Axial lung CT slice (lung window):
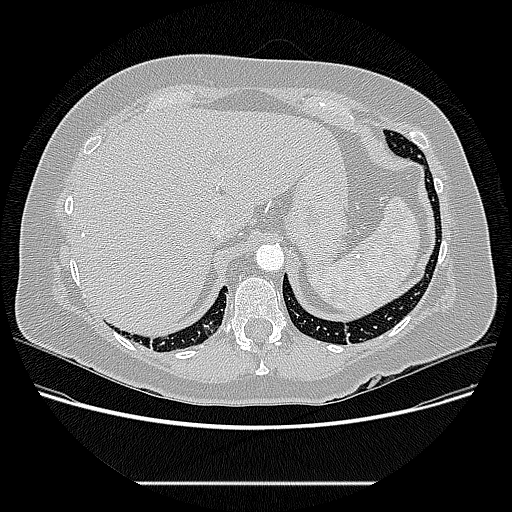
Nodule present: no